Field crop: tomato
Growth stage: 2
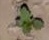
Species: solanum